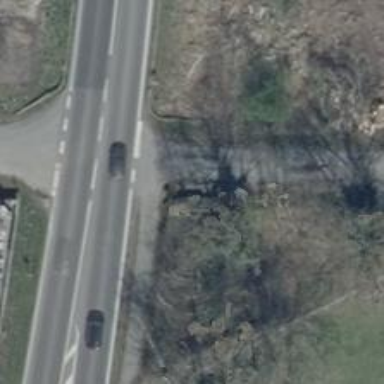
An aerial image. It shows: Asphalt cycleway.